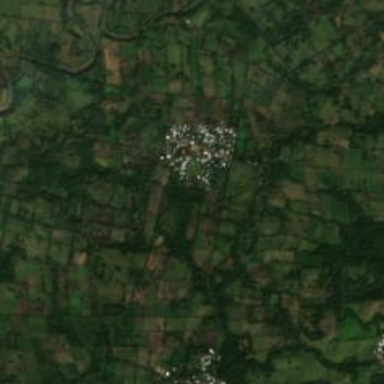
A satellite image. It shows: Small settlement known as hamlet.